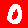
Digit: 0